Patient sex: M
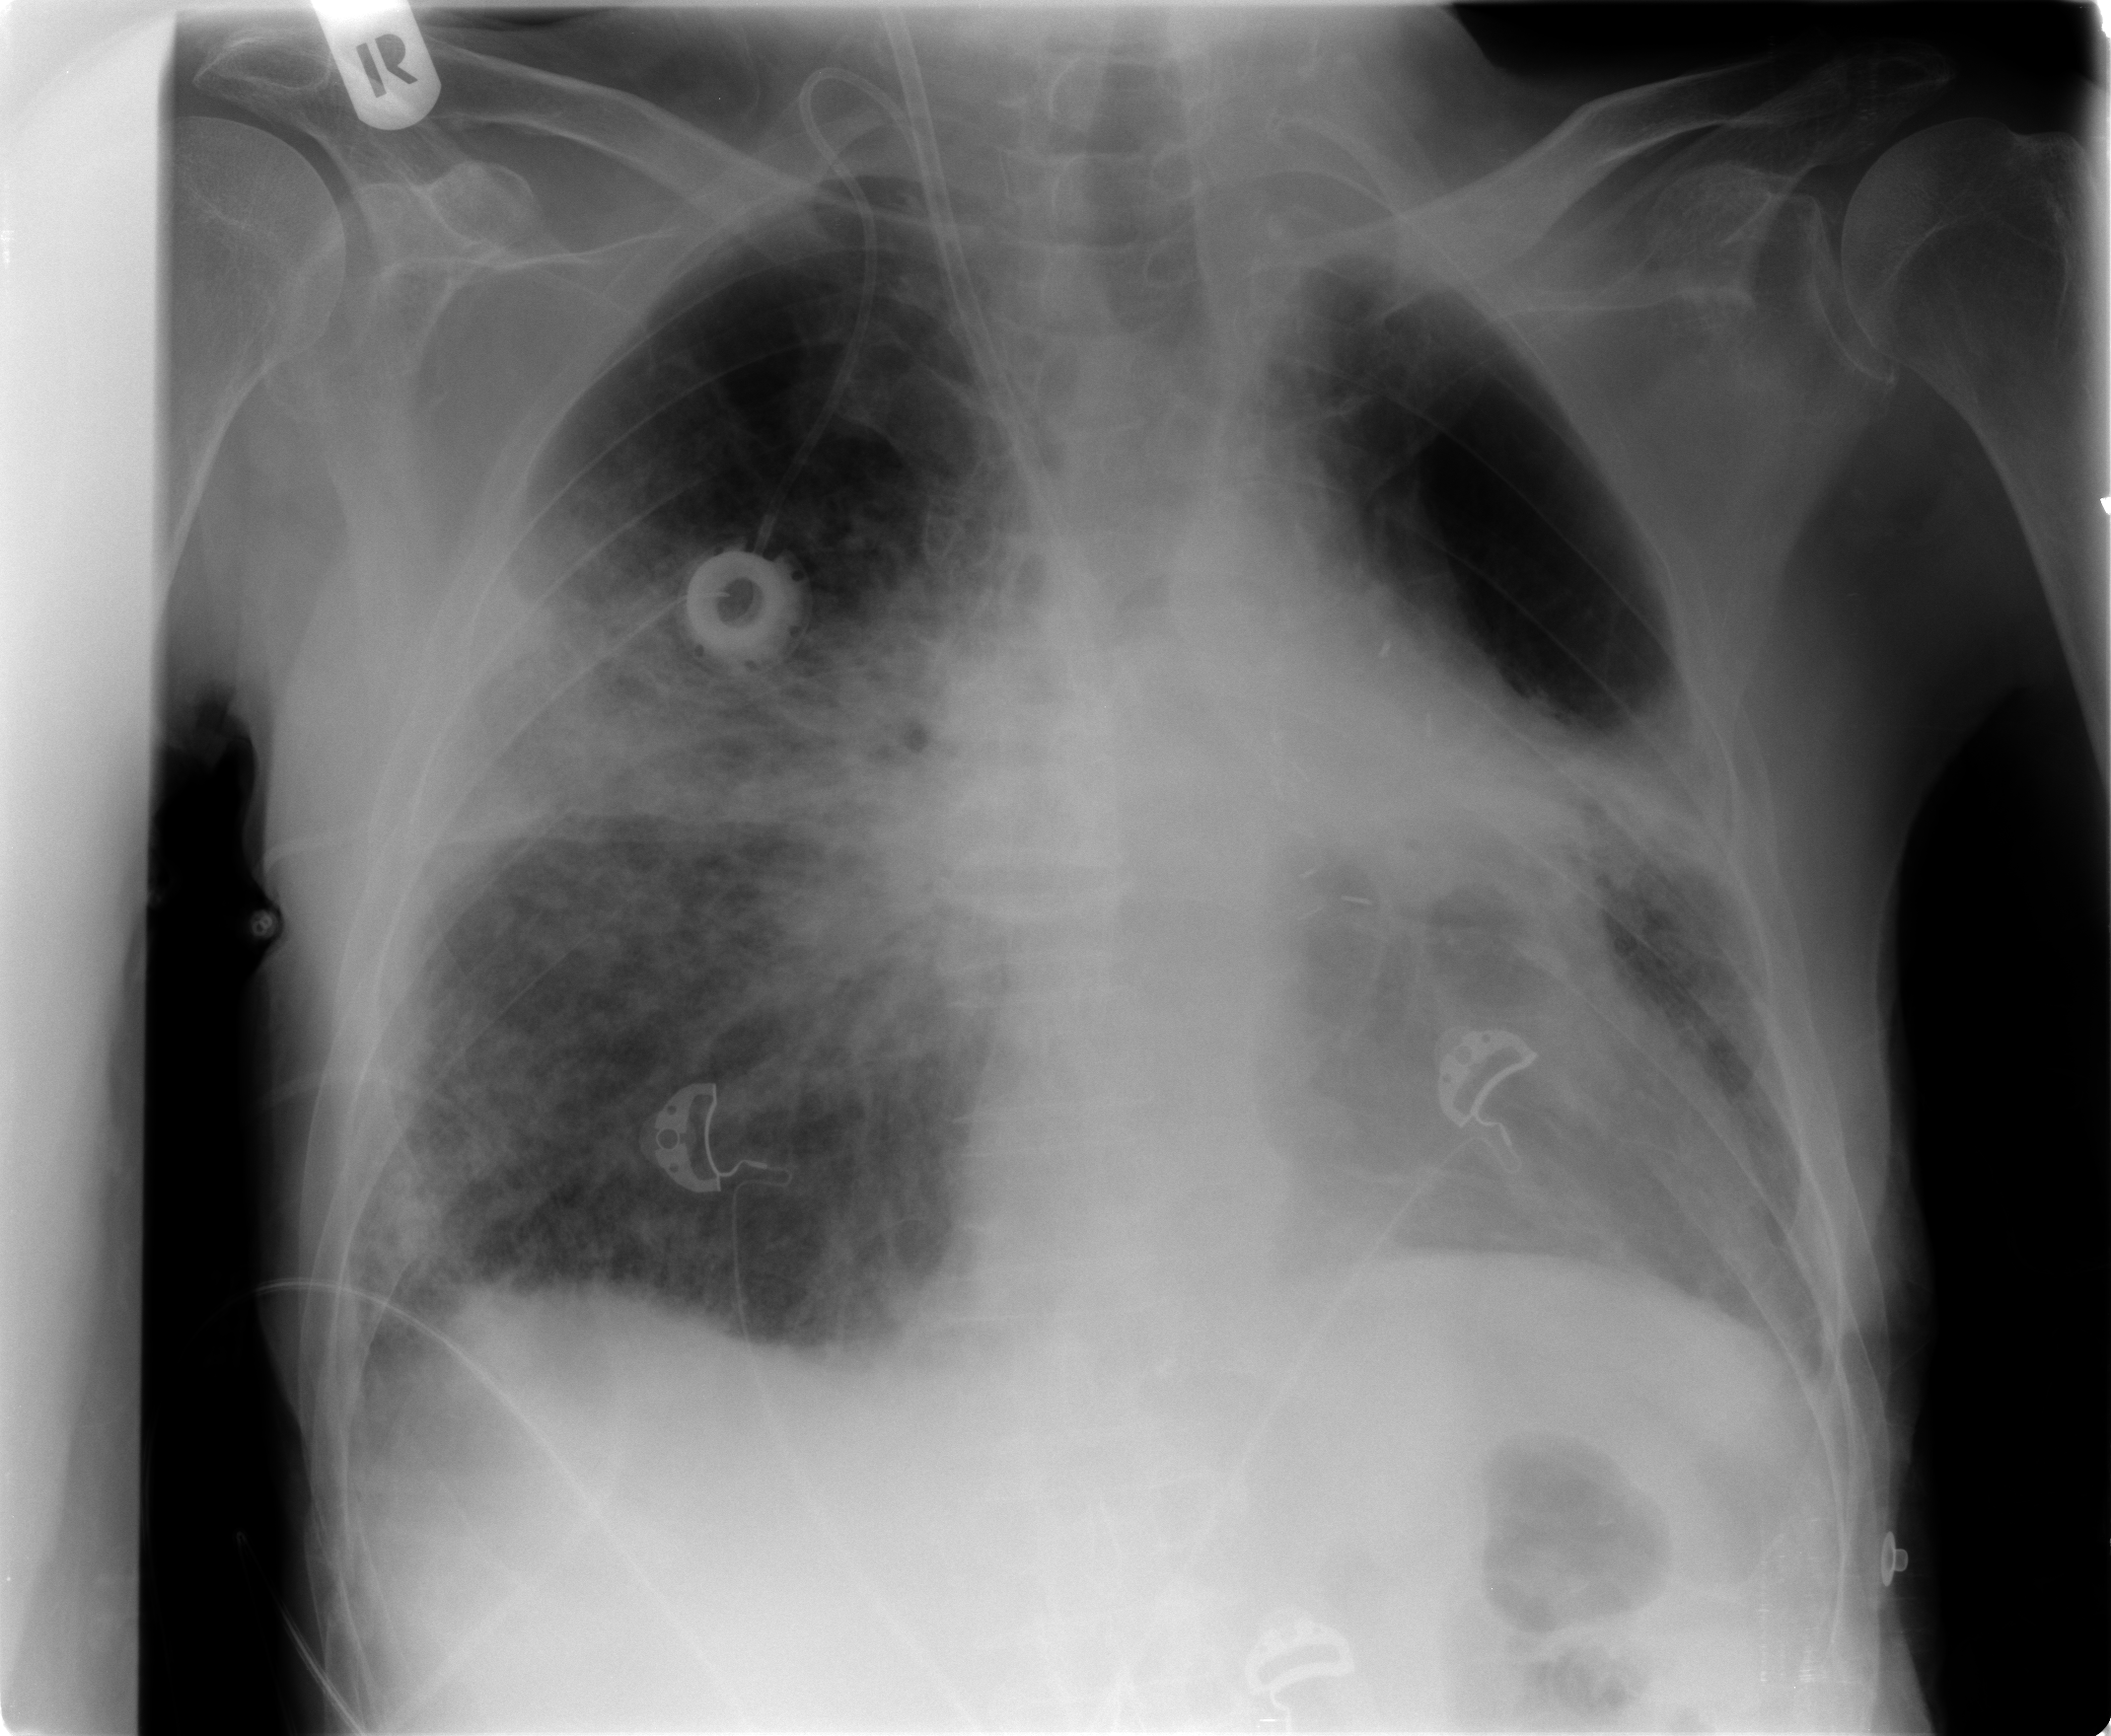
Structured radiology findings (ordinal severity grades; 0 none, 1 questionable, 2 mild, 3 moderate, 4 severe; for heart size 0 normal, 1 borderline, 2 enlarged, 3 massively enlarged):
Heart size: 0
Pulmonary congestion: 2
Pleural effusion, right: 2
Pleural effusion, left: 0
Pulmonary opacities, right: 3
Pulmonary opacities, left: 2
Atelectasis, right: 2
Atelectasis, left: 2